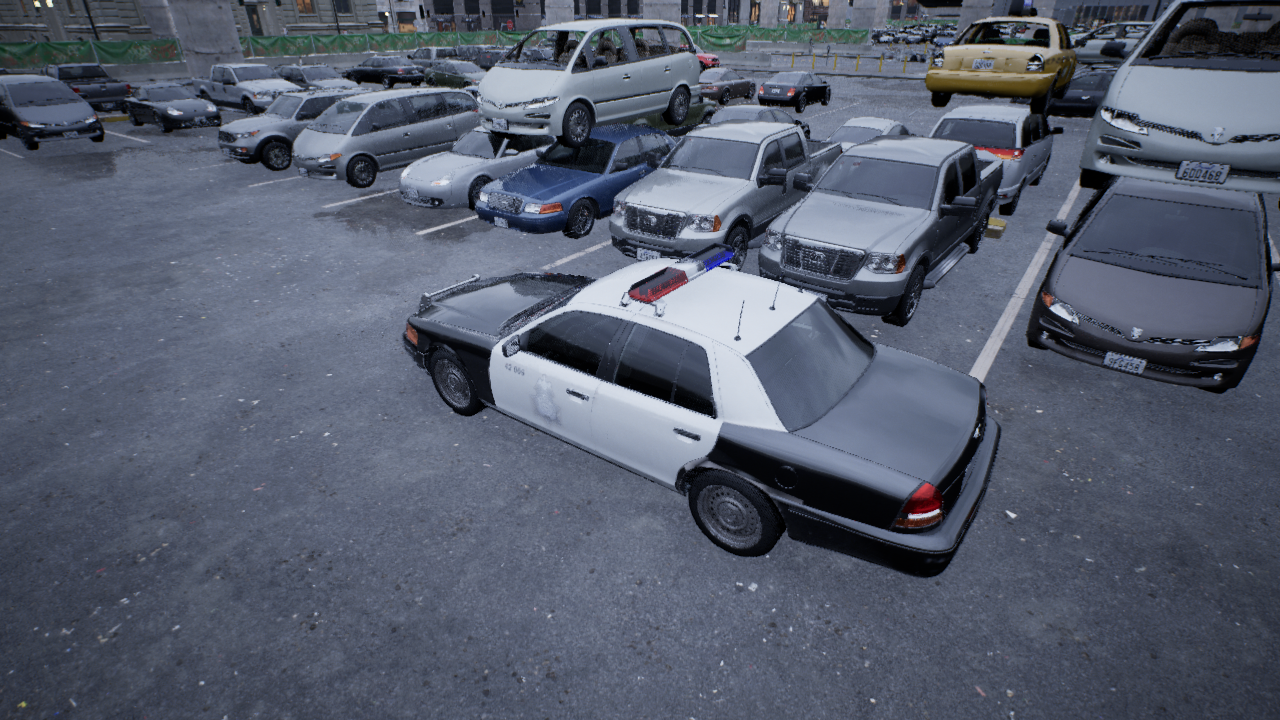
Venue: arterial
Lighting: overcast
Vehicle rig: sedan